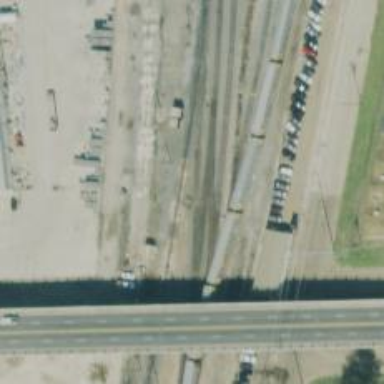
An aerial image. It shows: Railway siding with rails.